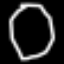
Label: octagon